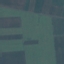
Land use / land cover class: AnnualCrop